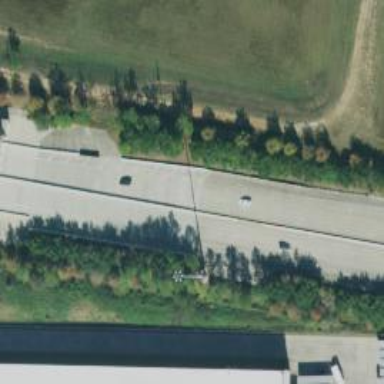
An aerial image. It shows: Toll gantry on the road.